Field crop: maize
Growth stage: 2
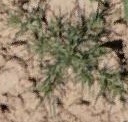
Species: salsola